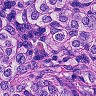
Metastatic tissue present: yes